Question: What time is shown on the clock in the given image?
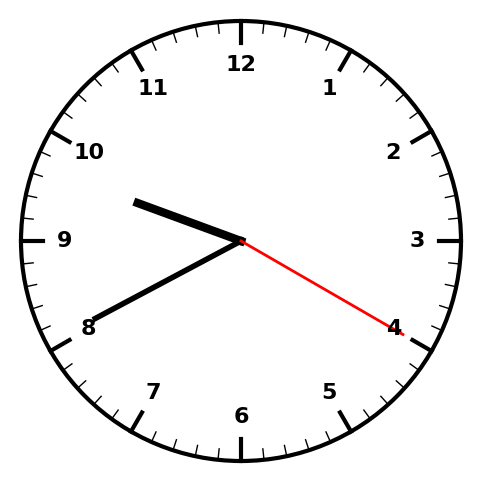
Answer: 09:40:20